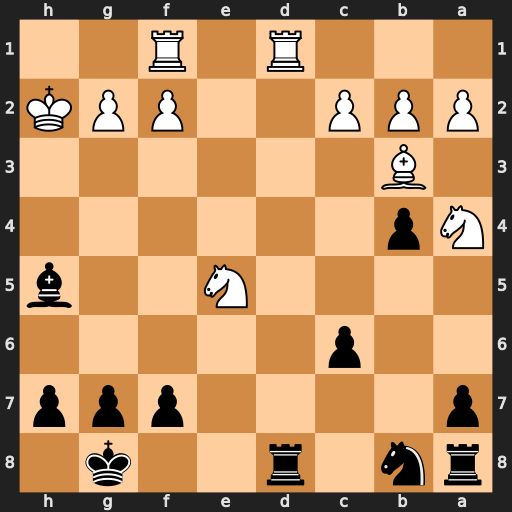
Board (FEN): rn1r2k1/p4ppp/2p5/4N2b/Np6/1B6/PPP2PPK/3R1R2
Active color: b
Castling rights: -
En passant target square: -
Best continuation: Rxd1 Rxd1 Bxd1